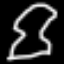
Label: hourglass